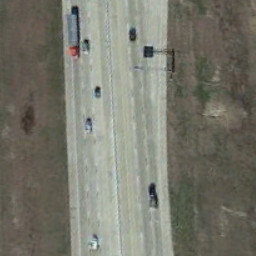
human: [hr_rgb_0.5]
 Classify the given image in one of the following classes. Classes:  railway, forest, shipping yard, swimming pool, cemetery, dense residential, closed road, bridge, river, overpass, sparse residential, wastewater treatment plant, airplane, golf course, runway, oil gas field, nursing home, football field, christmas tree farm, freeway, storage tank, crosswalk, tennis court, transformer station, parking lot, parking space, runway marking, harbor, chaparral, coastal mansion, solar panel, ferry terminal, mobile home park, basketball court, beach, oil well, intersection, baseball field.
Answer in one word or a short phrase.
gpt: freeway